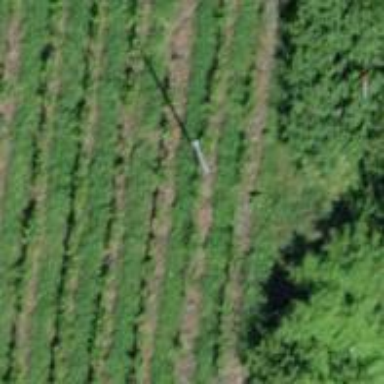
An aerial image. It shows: Straight power pole with straightforward line management.